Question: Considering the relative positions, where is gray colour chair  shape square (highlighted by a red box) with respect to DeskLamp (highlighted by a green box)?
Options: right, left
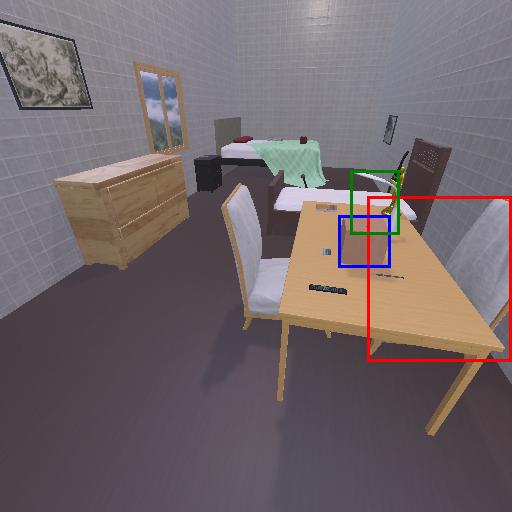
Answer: right